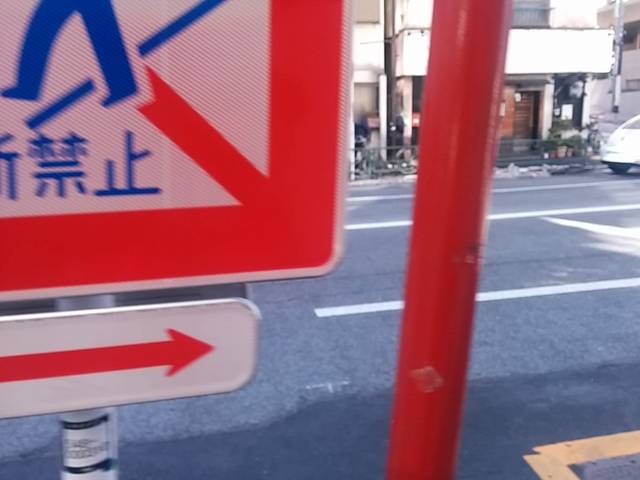
Region: Japan
Coordinates: 35.731, 139.76